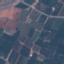
Land use / land cover class: PermanentCrop